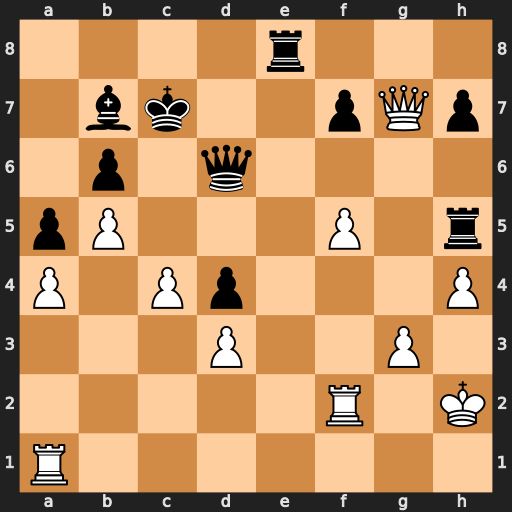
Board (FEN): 4r3/1bk2pQp/1p1q4/pP3P1r/P1Pp3P/3P2P1/5R1K/R7
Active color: w
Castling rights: -
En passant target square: -
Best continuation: Qxf7+ Re7 Qxh5